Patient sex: M
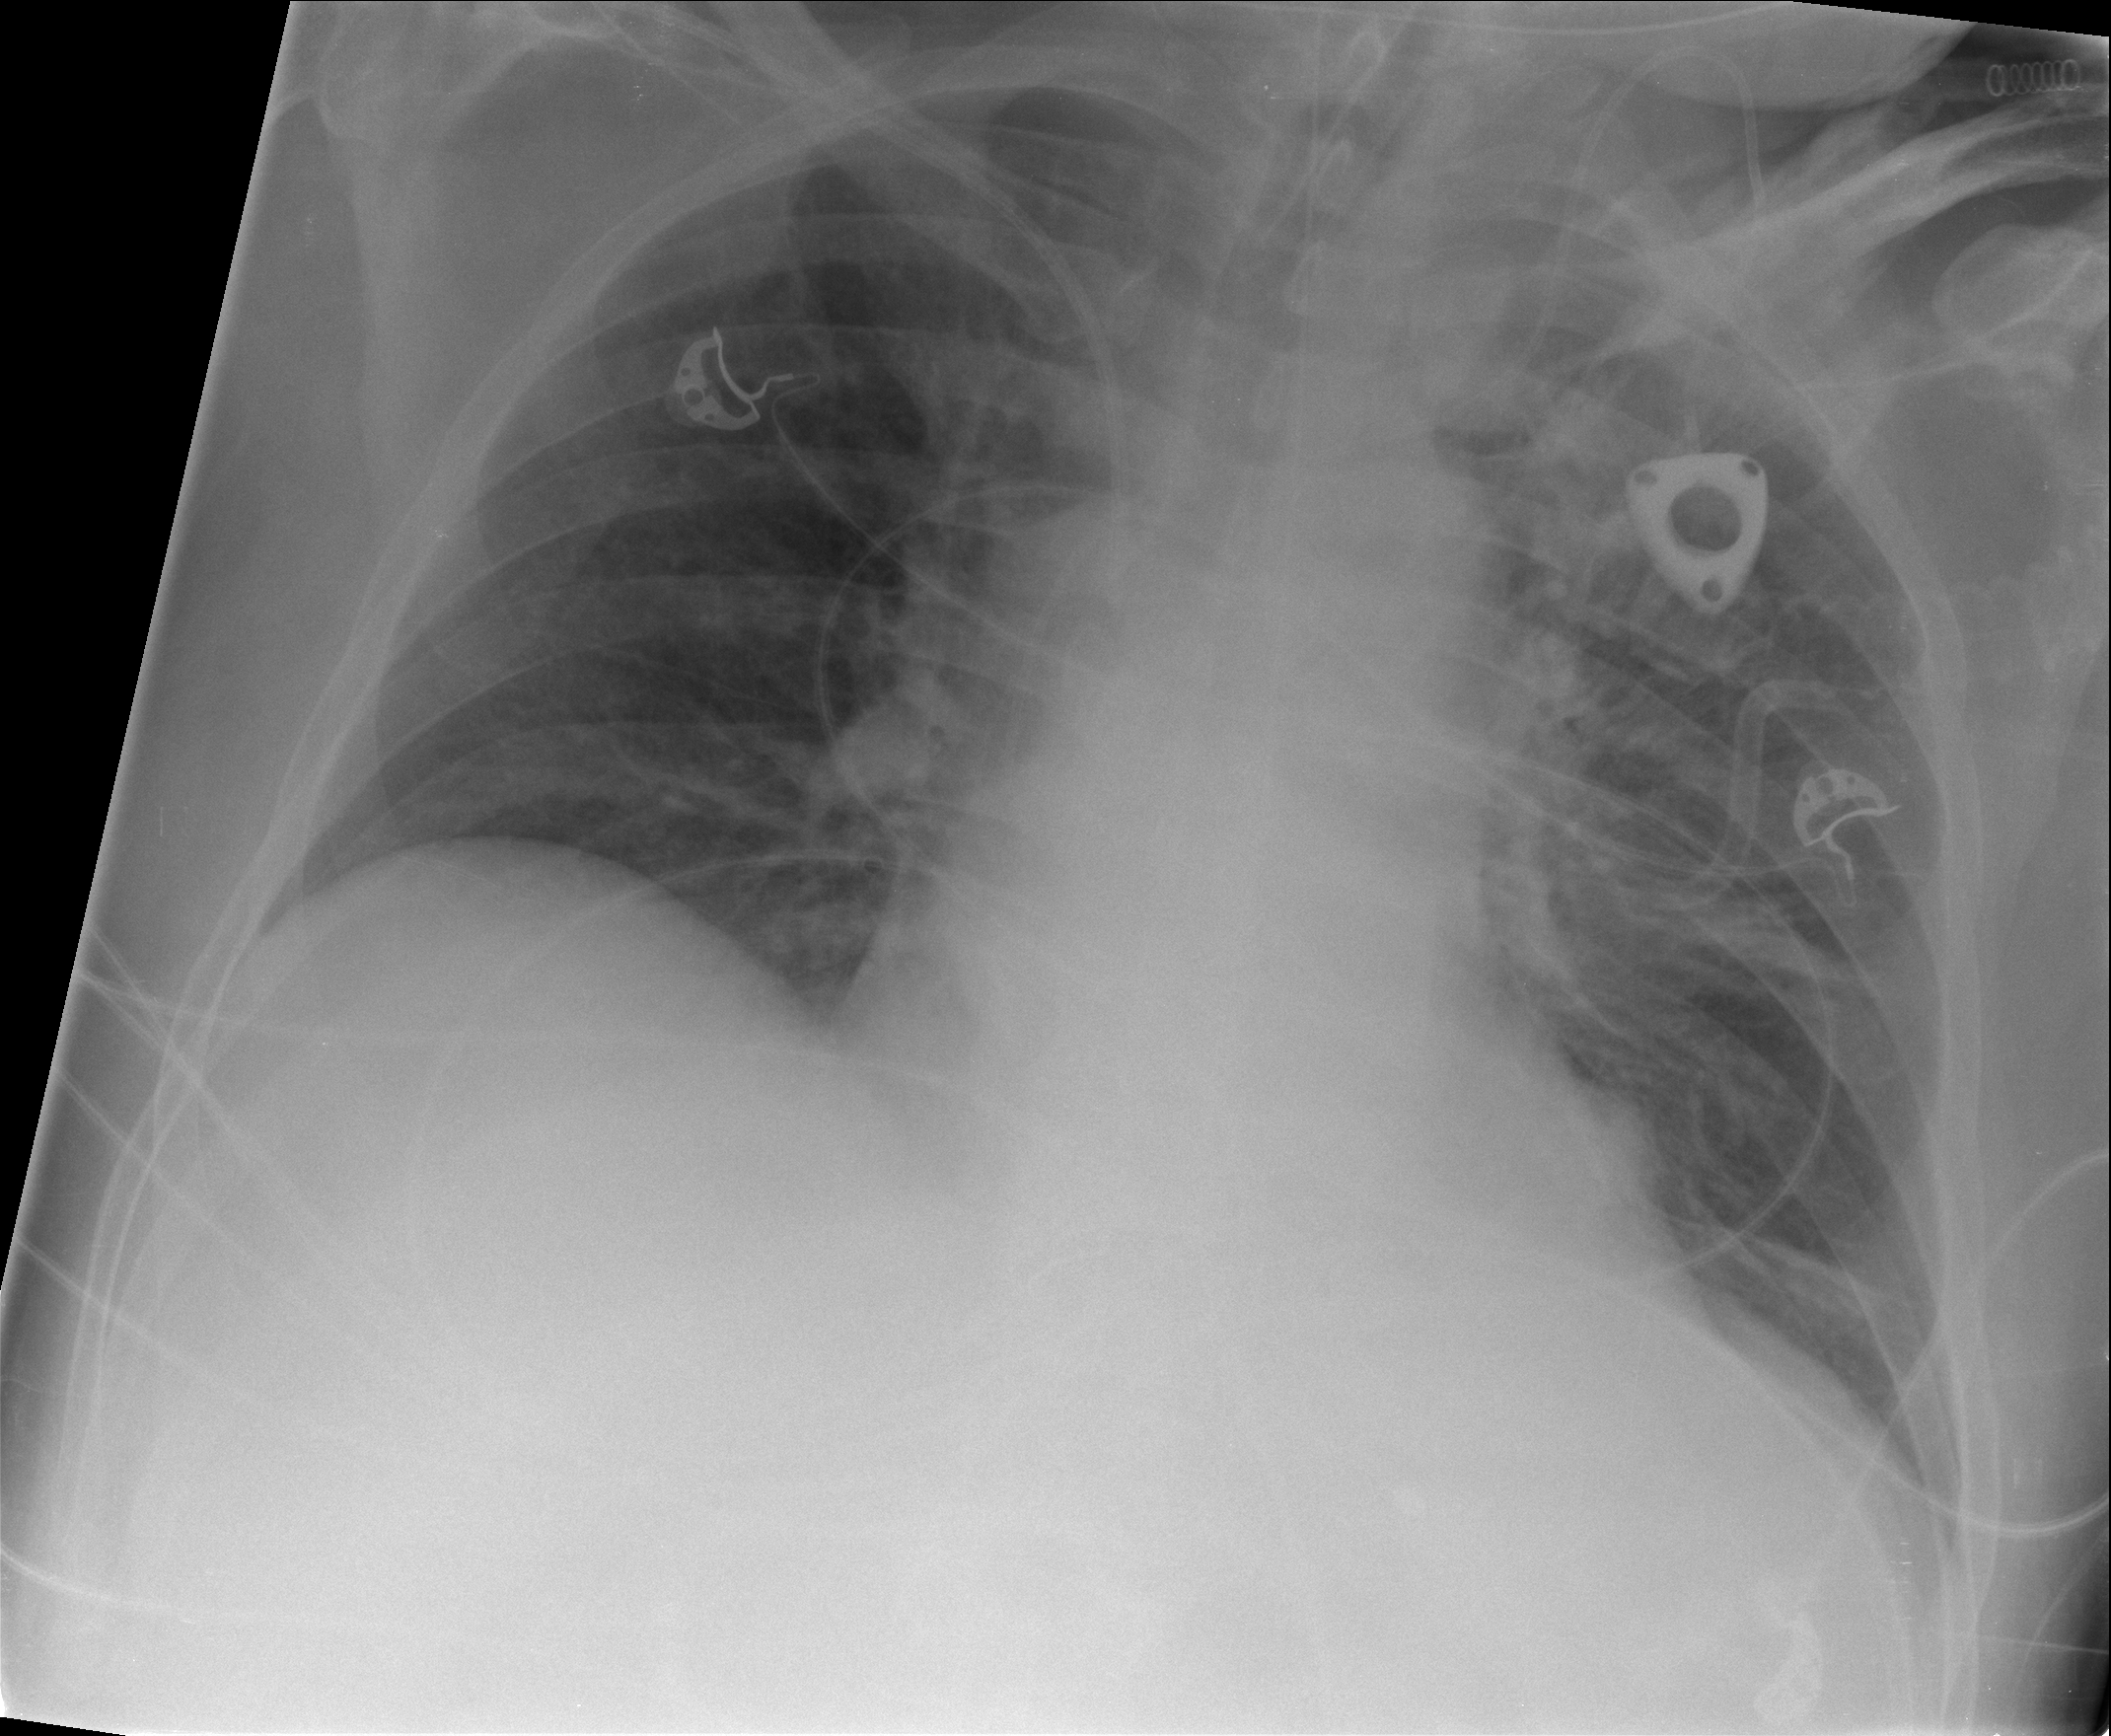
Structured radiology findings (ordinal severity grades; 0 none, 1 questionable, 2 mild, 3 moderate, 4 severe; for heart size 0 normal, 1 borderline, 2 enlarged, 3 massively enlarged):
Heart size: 0
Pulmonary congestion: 3
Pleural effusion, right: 0
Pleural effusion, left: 0
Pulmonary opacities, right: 2
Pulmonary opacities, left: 3
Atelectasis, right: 0
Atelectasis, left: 0